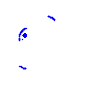
Particle: pion